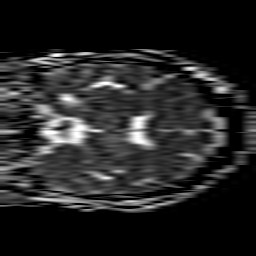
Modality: ADC
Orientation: coronal
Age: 49
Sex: female
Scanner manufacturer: philips
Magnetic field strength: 1.5 T
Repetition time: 3.54 s
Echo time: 0.09411 s